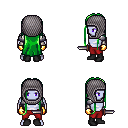
a pixel art fantasy rpg character, male body template, dark elf, purple skin, steel arm armor, red pants, green extra-long hairstyle, chain hood, gold gloves, black shoes, dagger, four views (front, back, left, right), 2x2 character sprite sheet, small pixel art, hard edges, no anti-aliasing